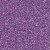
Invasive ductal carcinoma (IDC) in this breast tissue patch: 1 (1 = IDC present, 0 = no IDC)